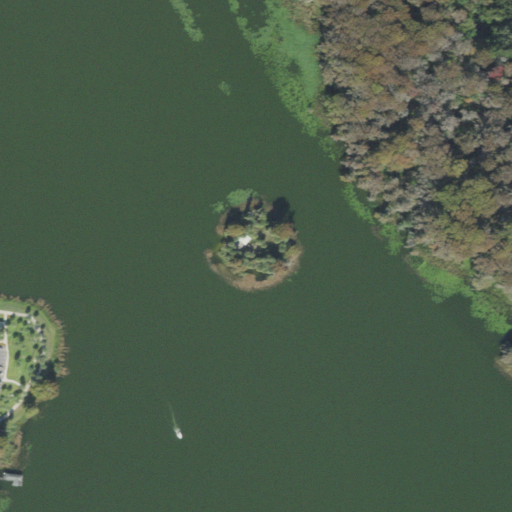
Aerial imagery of island in Florida named Monkey Island containing open water, woody wetlands, herbaceous wetlands, open development, pasture, low intensity development, grassland, and evergreen forest